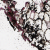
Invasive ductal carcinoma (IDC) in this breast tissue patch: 0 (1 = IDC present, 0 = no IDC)